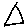
Label: triangle